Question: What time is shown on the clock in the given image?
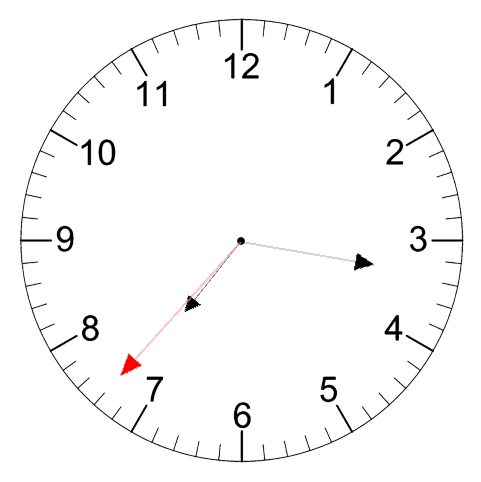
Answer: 07:16:37